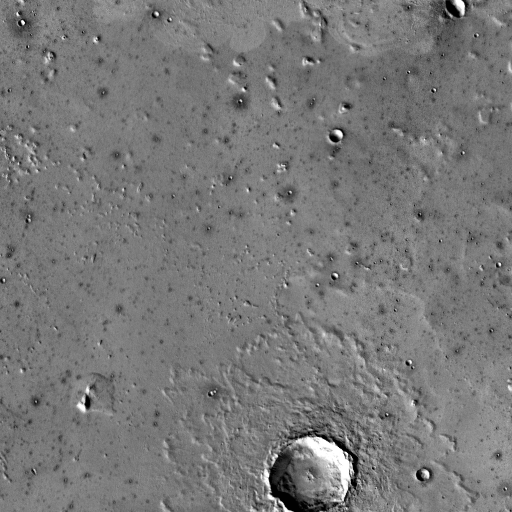
Crater classes present: Background, Other, Layered, Buried